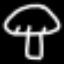
Label: mushroom